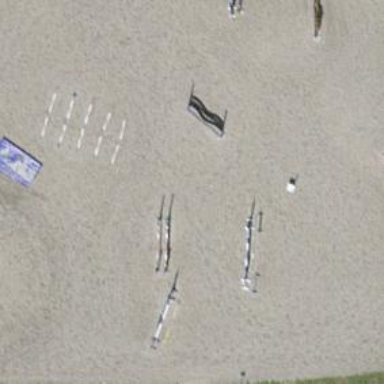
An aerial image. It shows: Equestrian pitch for leisure land activities.